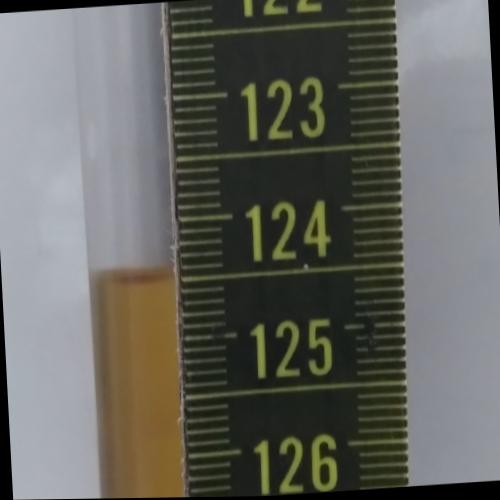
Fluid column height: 124.5 cm